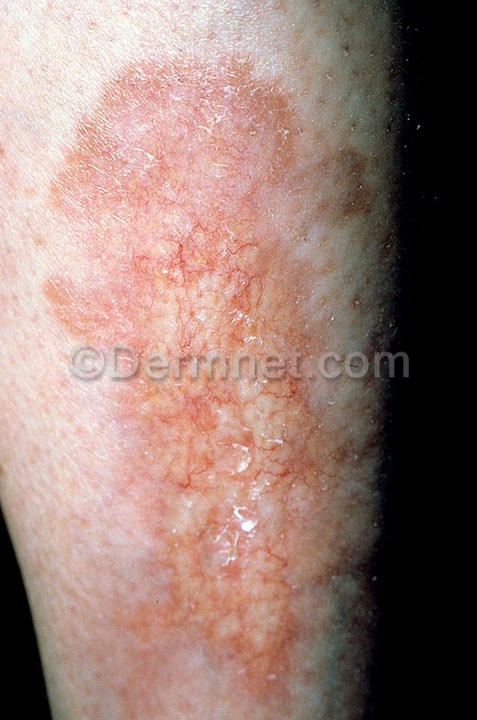
Disease: Systemic Disease